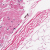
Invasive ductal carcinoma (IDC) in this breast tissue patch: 0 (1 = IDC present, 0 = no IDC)